Question: i want to add effects for image as shown in attached image
i don't have any idea how to do this.
can any of you let me know.
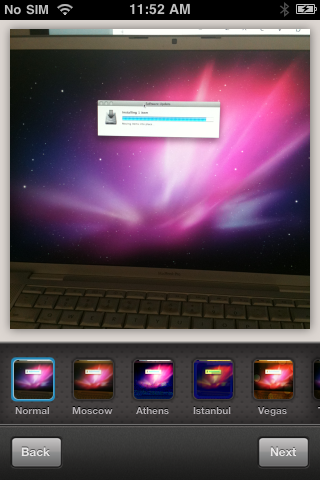
Answer: Check this git..
code is provided..so this will help you the most..
<URL>